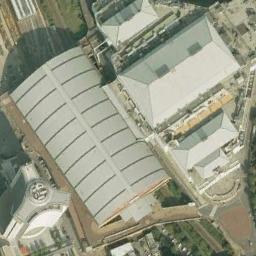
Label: palace